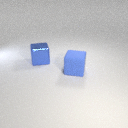
large blue rubber cube to the right of large blue metal cube